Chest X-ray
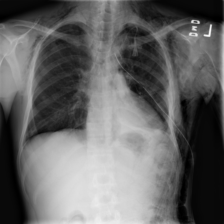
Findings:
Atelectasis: positive
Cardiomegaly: negative
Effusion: negative
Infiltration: positive
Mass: negative
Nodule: negative
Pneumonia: negative
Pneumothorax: negative
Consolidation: negative
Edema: negative
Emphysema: positive
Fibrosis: negative
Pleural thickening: negative
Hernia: negative